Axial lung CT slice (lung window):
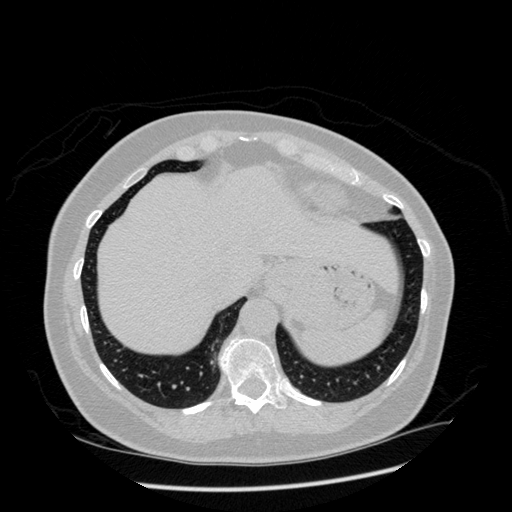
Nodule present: no